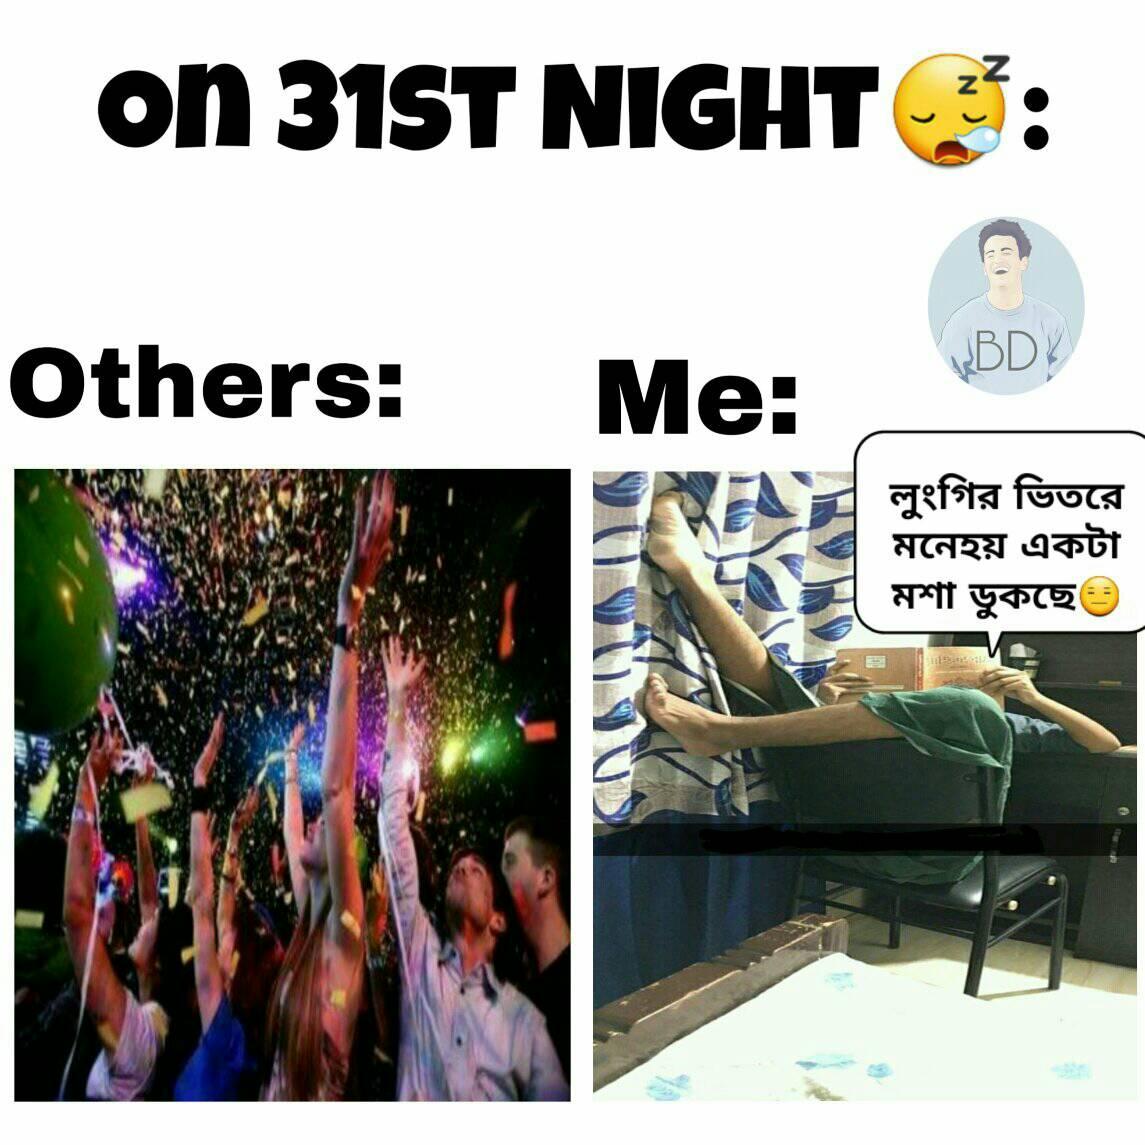
Caption: on 31ST NIGHT    Others:    Me:  লুংগির ভিতরে মনে হয় একটা মশা ডুকছে
Label: non-hate